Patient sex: M
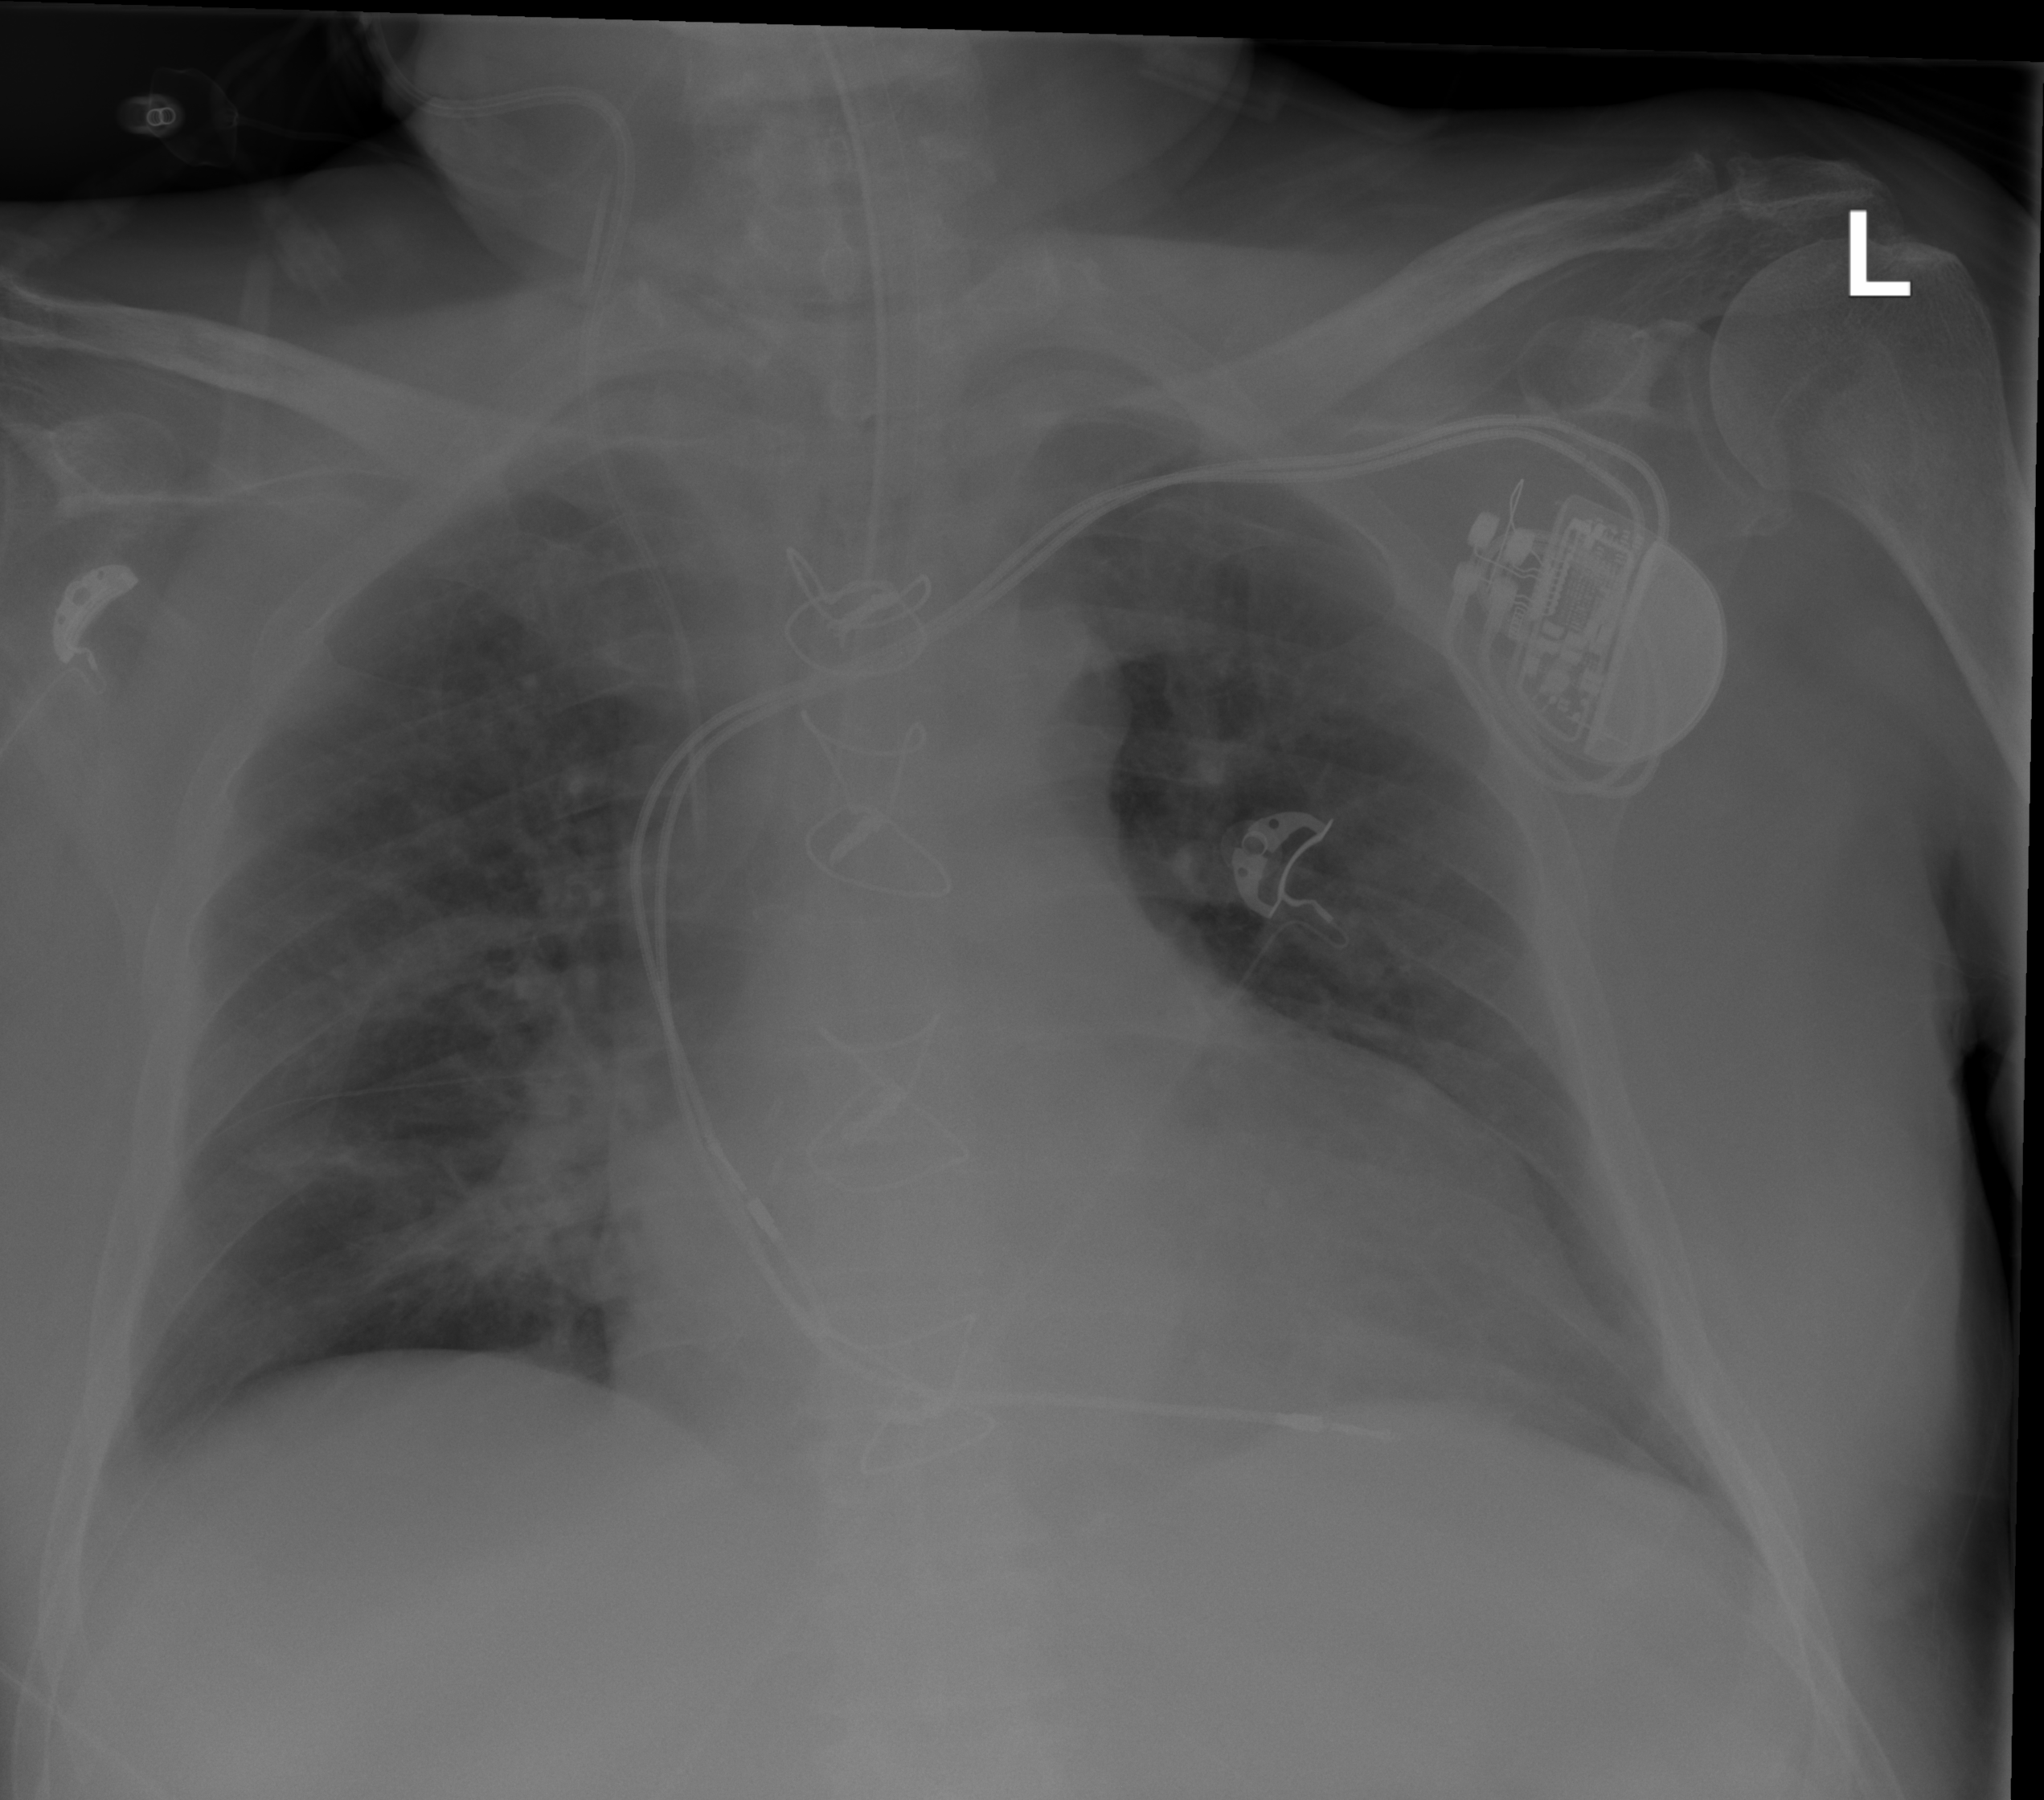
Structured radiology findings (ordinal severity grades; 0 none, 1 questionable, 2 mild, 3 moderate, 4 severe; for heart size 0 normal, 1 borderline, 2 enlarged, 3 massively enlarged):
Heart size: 2
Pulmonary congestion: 2
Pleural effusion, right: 0
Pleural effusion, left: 0
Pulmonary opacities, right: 2
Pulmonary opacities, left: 0
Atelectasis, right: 0
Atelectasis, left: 0